Field crop: maize
Growth stage: 2
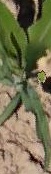
Species: maize